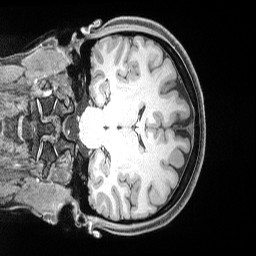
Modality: T1w
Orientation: coronal
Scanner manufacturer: siemens
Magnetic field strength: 3 T
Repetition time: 2.53 s
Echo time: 0.00169 s